Field crop: maize
Growth stage: 2
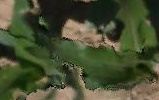
Species: maize